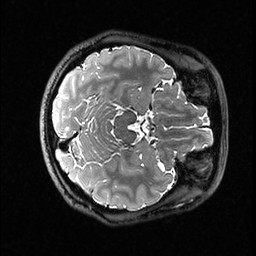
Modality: T1w
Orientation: axial
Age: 21
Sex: male
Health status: healthy
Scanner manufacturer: ge
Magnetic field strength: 3 T
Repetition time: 0.007348 s
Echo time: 0.003036 s